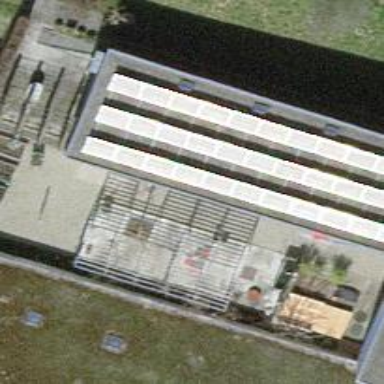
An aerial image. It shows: Solar power generator using photovoltaic method with solar photovoltaic panel types.